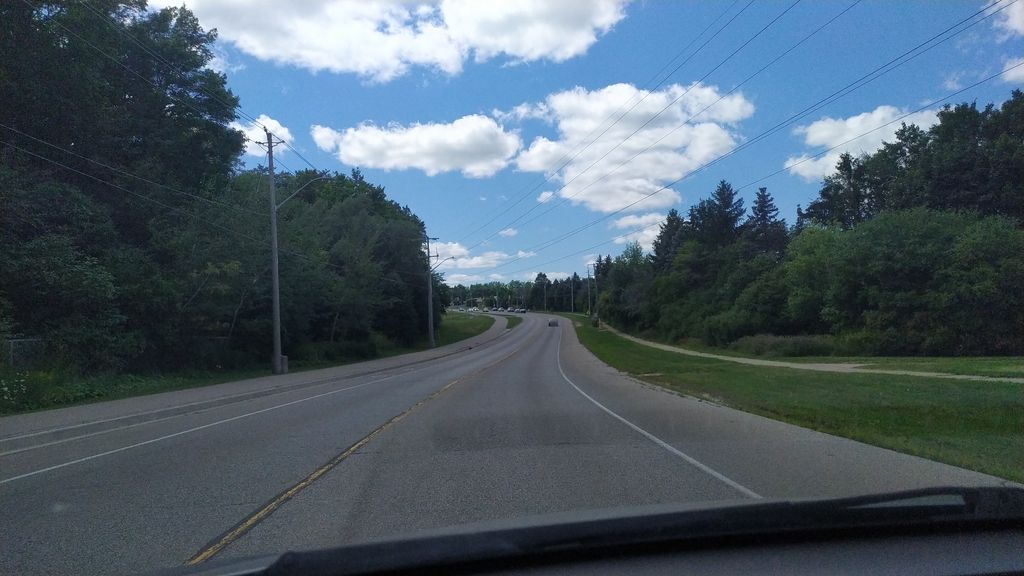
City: kitchener-waterloo